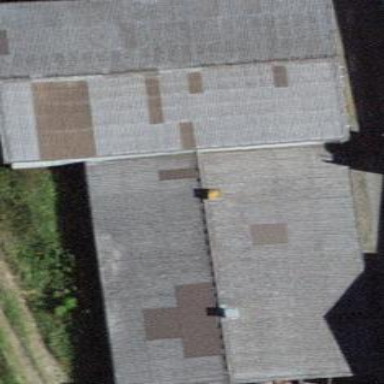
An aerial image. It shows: Barn.